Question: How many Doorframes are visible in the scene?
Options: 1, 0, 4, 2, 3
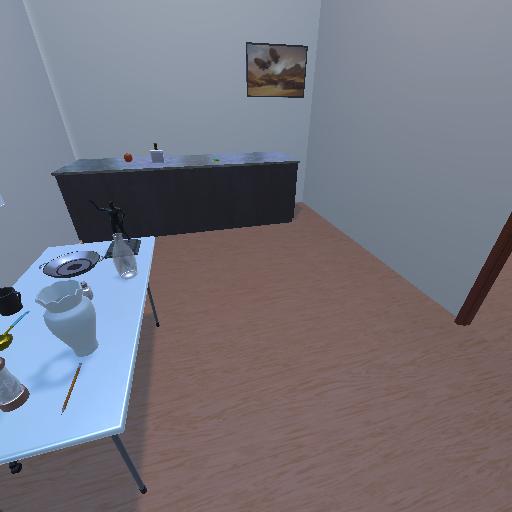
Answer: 1